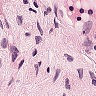
Metastatic tissue present: no